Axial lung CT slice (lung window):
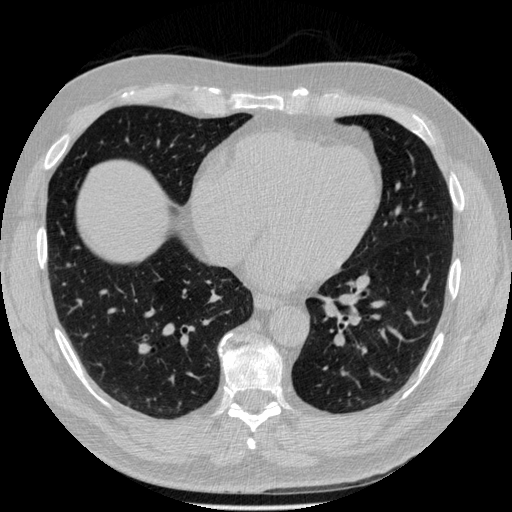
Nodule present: no